Aerial crown-view tile of a tropical tree (Barro Colorado Island, Panama), acquired 20240716:
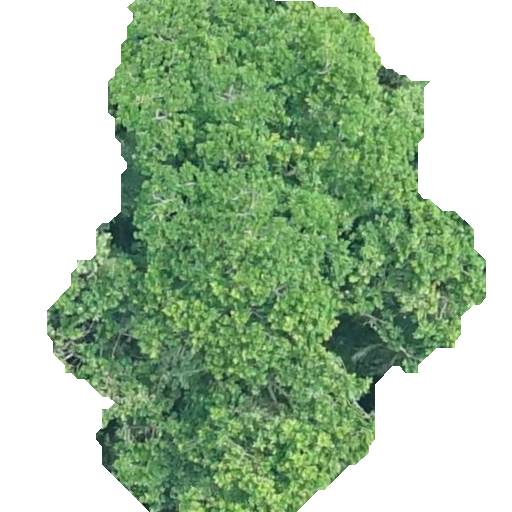
Species: Anacardium excelsum
GBIF accepted scientific name: Anacardium excelsum
Crown area: 253.273 m²